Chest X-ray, PA view. Patient: 61 years old, sex F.
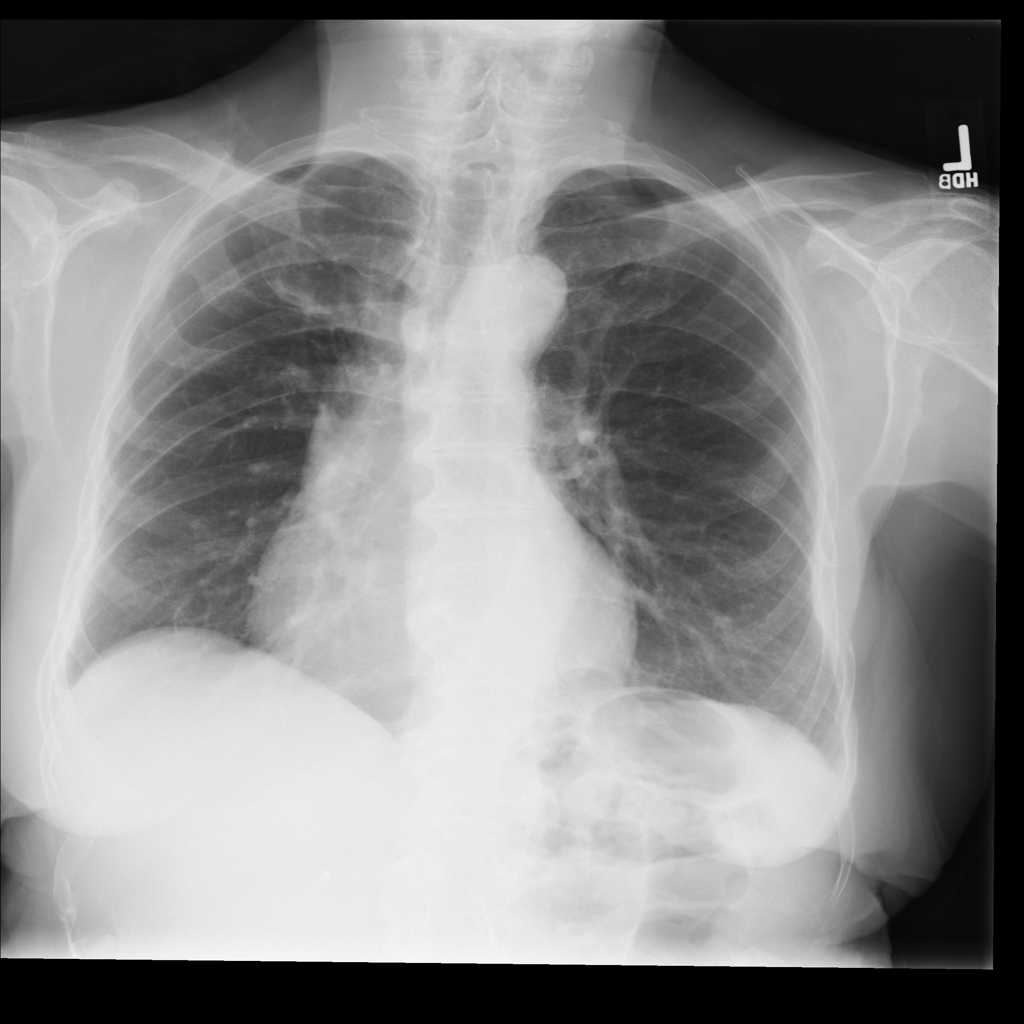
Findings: No Finding